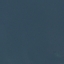
Land use / land cover: SeaLake